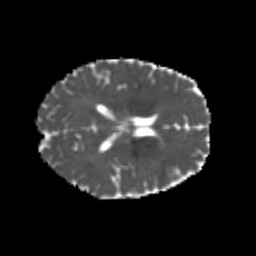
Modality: MD
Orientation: axial
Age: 24
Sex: female
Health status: healthy
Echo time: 0.074 s